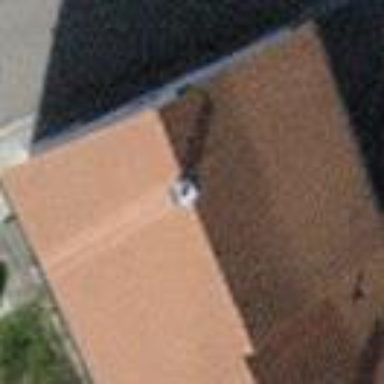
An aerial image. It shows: Gabled house with tiled roof.